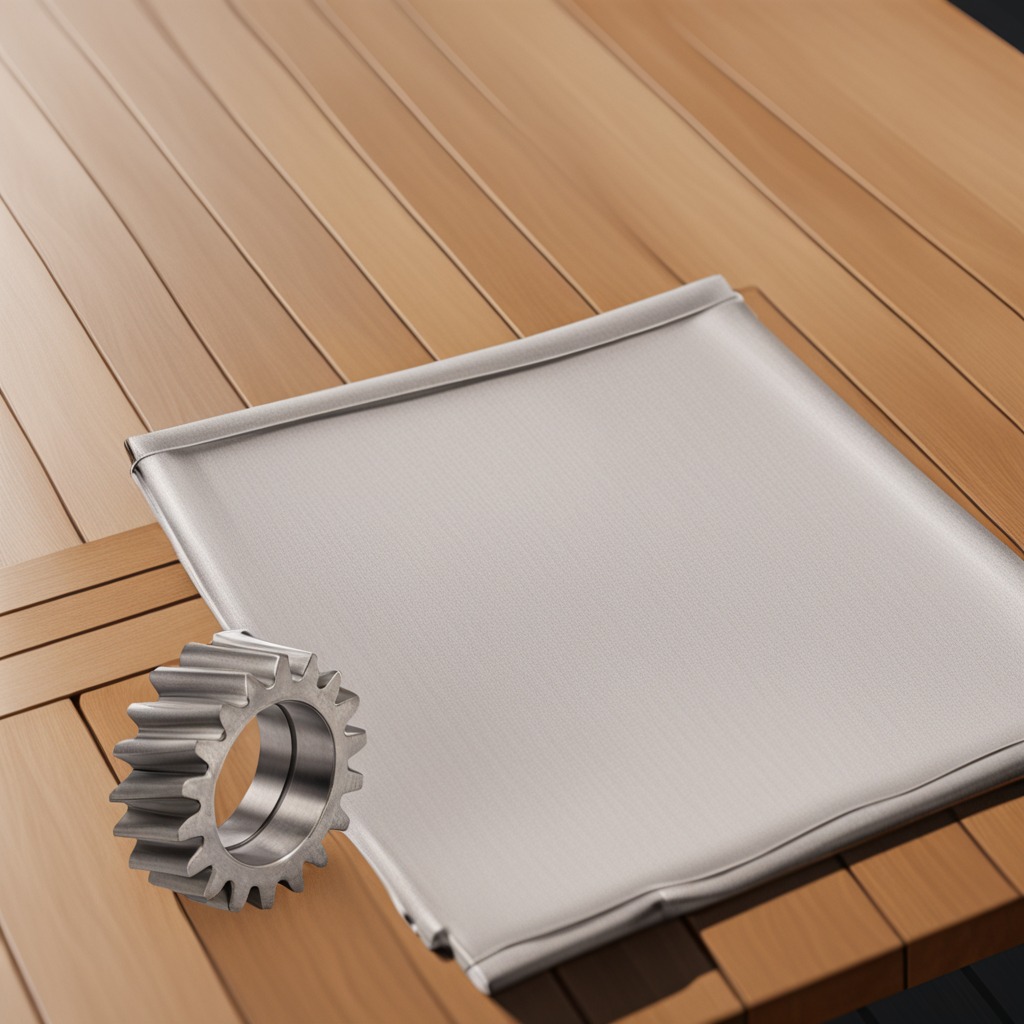
A steel gear with teeth is lying on a wooden table in an outdoor workshop during daytime bright natural light soft shadows worn but beneath the cloth.